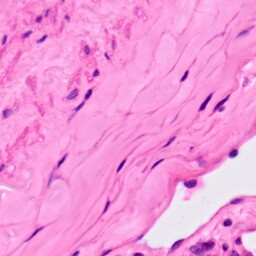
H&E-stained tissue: Lung